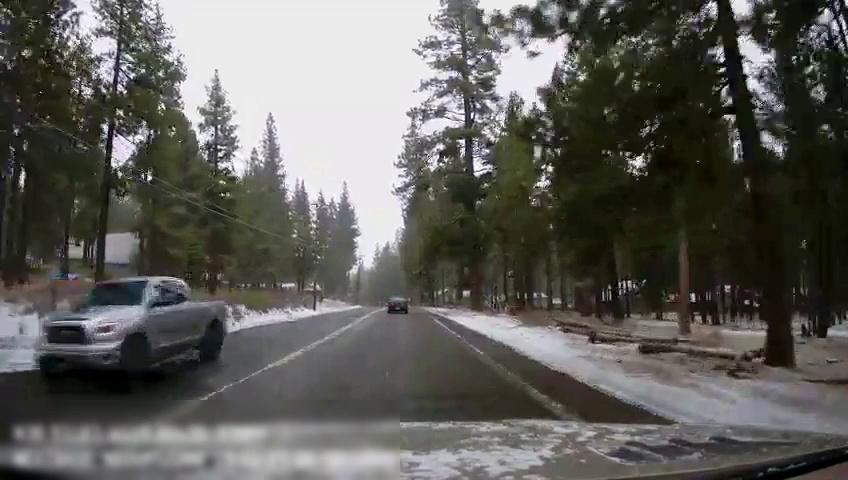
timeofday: Day
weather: Snowy
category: Drivable Space
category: Vehicles | SUV
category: Vehicles | Truck
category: Lanes | Current Lane
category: Lanes | Current Lane